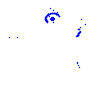
Particle: kaon